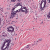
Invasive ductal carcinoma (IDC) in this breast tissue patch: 0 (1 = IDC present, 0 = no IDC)